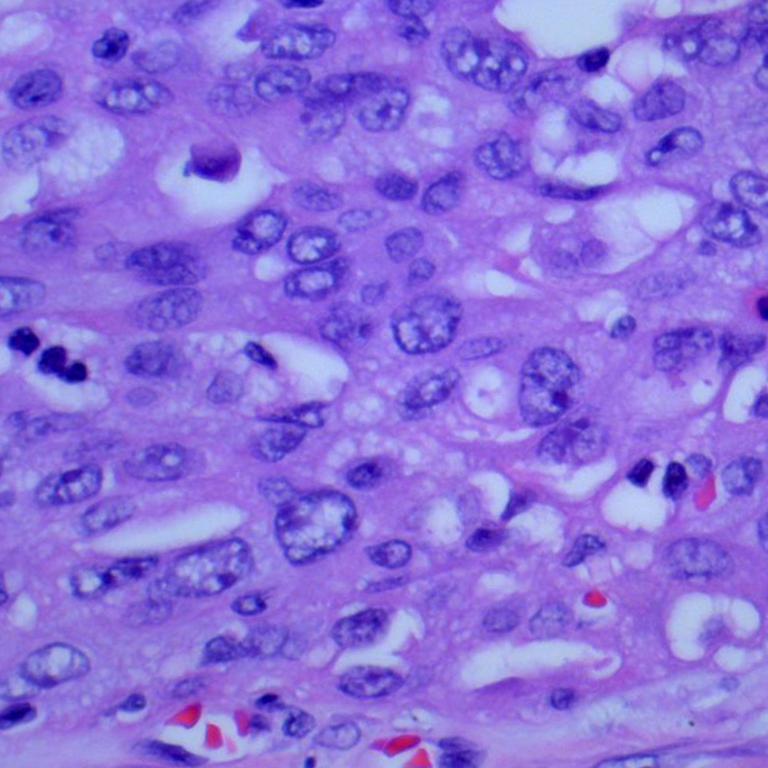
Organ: lung
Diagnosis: adenocarcinomas